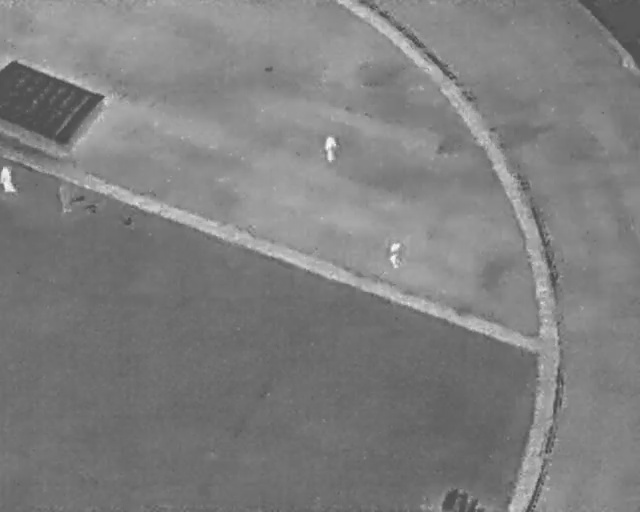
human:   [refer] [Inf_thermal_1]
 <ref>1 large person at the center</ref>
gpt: <box>[[59, 48, 63, 51, 2]]</box>